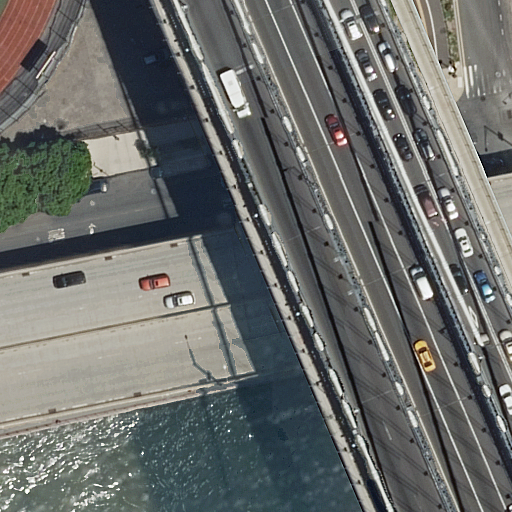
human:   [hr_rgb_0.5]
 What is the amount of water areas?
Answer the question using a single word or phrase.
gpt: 1

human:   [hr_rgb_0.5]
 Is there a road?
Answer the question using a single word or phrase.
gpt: yes

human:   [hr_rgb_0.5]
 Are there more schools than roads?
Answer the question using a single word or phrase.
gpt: no

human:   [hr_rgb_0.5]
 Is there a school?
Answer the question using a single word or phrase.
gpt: yes

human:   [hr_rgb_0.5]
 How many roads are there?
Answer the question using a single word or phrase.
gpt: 16

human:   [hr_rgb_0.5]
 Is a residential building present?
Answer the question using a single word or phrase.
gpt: no

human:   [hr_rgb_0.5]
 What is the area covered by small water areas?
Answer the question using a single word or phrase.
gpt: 0m2

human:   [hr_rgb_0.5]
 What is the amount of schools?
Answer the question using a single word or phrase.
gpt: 1

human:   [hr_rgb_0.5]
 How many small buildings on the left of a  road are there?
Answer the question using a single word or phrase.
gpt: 0

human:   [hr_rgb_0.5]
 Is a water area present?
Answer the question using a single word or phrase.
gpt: yes

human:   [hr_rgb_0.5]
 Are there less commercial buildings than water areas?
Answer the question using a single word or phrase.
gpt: yes

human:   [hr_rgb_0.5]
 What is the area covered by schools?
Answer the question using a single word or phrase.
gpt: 4977m2

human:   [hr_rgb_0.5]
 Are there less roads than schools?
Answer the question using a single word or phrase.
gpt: no

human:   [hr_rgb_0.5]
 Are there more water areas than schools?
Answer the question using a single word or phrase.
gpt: no

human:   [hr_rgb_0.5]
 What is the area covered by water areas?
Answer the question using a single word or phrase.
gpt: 2663m2

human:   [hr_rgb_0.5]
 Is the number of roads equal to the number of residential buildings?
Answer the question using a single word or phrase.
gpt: no

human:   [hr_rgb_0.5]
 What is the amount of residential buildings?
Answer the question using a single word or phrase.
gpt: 0

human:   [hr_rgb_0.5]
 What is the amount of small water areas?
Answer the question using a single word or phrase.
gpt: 0

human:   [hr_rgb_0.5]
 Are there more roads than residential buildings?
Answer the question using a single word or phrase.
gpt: yes

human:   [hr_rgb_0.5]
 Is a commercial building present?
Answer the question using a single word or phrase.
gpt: no

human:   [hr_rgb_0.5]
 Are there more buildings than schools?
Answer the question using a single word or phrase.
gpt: no

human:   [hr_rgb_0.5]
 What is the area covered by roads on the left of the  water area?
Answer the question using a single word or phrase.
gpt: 0m2

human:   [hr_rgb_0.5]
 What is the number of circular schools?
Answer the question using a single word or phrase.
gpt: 0

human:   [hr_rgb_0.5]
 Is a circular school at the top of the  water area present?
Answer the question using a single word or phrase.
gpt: no

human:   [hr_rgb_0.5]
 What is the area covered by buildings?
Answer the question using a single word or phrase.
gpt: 0m2

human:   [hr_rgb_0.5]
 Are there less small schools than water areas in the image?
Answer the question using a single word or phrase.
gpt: yes

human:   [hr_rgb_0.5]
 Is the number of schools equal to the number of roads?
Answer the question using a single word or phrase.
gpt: no

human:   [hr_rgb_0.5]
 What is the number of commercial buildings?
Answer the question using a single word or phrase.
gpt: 0

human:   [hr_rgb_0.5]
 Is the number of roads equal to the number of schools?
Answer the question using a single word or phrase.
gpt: no

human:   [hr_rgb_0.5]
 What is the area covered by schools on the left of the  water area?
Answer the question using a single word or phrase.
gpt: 4977m2

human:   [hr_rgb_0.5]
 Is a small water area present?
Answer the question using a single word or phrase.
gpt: no

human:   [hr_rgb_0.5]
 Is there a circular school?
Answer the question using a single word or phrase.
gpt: no

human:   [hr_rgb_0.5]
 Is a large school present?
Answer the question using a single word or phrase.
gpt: yes

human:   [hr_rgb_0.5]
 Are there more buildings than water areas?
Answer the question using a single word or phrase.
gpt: no

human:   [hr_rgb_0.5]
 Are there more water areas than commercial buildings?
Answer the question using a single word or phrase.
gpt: yes

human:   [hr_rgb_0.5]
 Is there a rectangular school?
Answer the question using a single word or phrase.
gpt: yes

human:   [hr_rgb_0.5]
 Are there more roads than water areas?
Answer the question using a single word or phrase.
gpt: yes

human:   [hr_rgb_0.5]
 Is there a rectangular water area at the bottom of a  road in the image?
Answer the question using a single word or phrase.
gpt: yes

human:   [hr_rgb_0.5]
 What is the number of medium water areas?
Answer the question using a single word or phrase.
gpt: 0

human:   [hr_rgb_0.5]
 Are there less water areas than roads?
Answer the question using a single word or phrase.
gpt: yes

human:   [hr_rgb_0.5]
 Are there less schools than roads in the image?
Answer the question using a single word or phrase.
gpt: yes

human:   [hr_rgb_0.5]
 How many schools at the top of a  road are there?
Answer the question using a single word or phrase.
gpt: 1

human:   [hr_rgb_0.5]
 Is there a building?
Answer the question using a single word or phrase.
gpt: no

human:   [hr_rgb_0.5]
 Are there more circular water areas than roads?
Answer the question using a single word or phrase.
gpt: no

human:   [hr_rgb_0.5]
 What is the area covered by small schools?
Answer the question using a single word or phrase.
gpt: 0m2

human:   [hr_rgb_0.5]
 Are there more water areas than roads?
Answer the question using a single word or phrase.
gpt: no

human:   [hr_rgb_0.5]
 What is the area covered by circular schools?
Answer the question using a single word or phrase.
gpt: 0m2

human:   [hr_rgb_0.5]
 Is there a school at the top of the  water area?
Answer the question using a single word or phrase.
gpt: yes

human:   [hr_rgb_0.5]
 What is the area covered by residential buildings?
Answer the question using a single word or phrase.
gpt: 0m2

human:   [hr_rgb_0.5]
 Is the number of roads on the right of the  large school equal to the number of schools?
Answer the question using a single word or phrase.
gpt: no

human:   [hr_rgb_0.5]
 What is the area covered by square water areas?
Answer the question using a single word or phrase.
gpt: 0m2

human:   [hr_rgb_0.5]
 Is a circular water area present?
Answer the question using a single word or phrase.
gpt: no

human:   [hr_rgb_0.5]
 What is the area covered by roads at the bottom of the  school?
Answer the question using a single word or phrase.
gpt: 0m2

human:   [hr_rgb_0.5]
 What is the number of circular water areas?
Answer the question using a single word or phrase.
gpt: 0

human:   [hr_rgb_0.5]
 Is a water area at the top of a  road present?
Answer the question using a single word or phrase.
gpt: no

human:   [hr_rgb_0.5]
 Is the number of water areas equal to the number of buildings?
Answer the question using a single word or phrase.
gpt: no

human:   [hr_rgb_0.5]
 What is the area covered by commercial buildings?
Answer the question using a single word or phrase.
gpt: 0m2

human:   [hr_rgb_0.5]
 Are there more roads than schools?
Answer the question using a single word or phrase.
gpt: yes

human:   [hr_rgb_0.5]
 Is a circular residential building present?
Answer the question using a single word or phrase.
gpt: no

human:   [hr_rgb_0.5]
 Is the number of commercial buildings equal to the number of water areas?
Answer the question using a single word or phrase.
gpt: no

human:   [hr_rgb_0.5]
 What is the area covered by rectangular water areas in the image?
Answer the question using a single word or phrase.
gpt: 2663m2

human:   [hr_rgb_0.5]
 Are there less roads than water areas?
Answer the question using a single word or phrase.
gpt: no

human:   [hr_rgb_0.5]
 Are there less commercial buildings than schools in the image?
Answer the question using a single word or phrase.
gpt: yes

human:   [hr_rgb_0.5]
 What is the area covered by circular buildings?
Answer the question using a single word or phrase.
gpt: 0m2